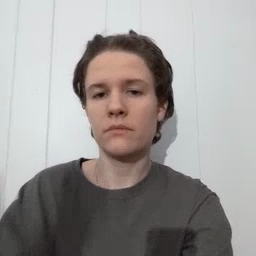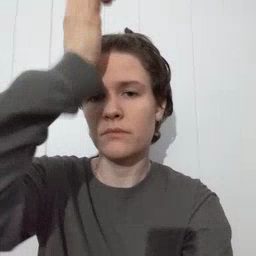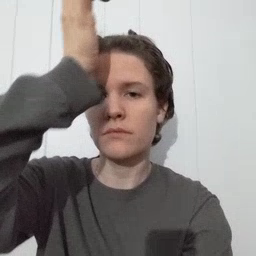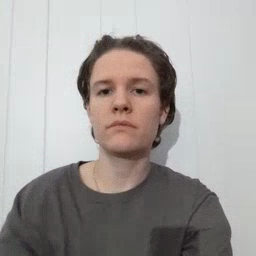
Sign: garbage